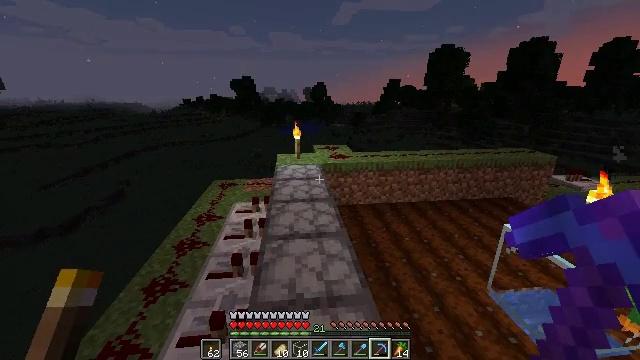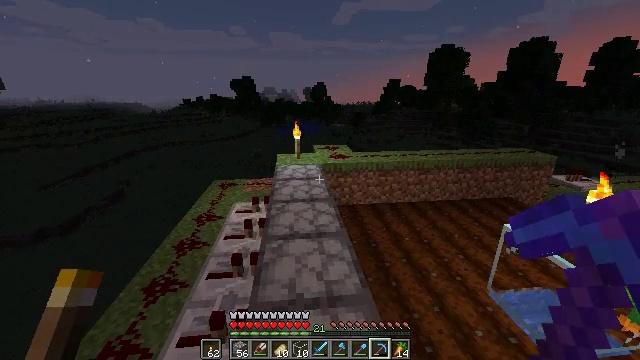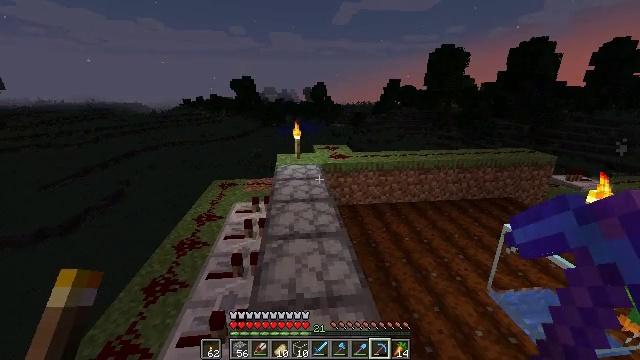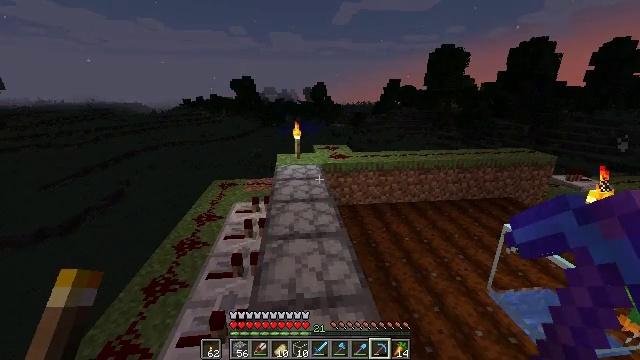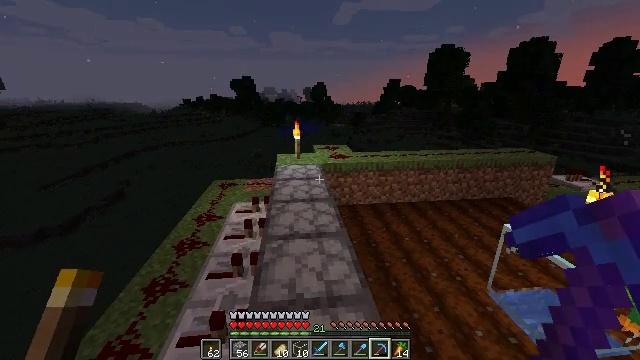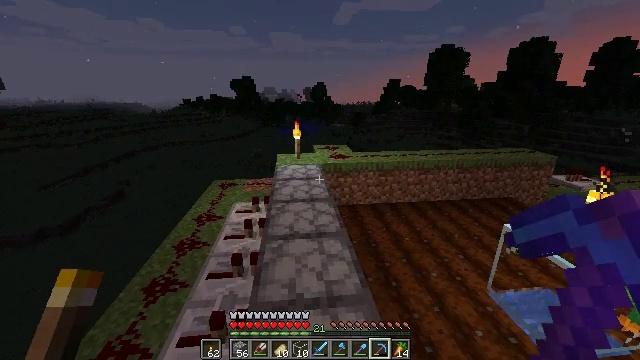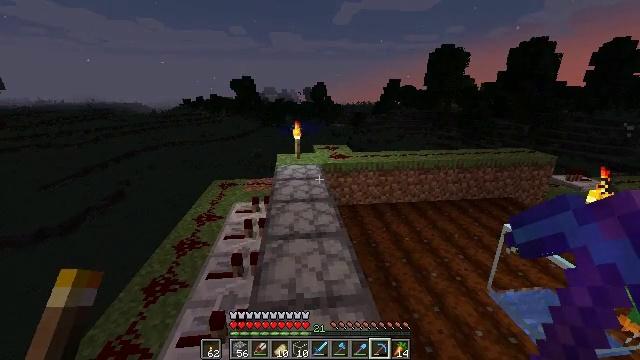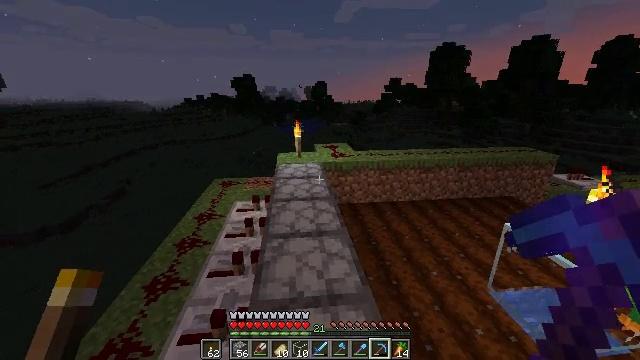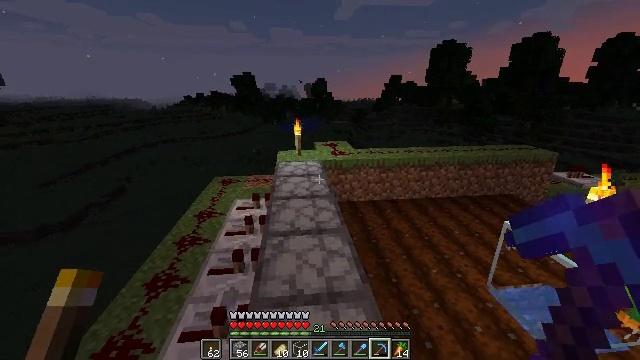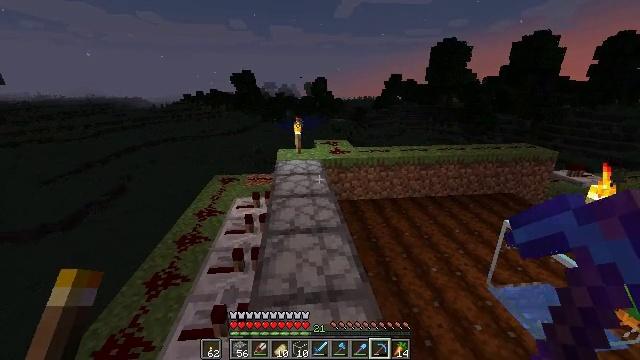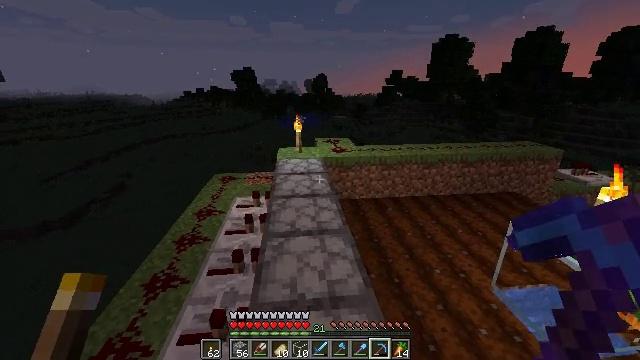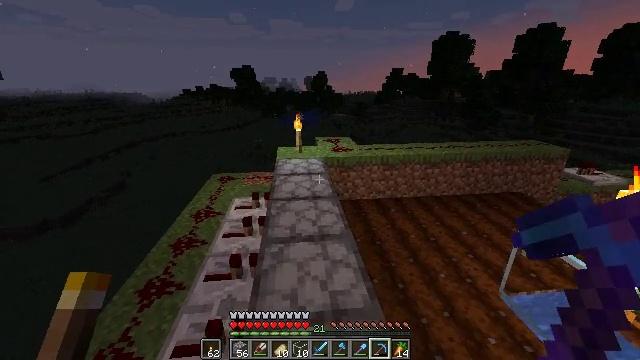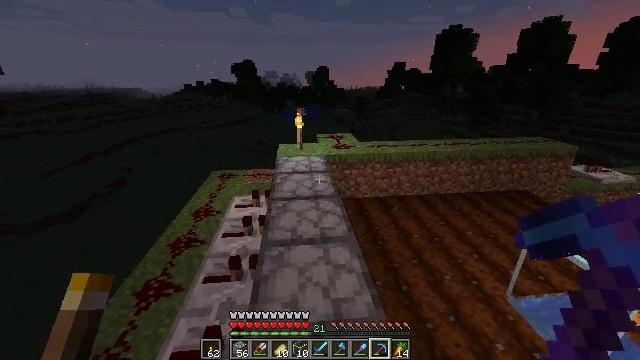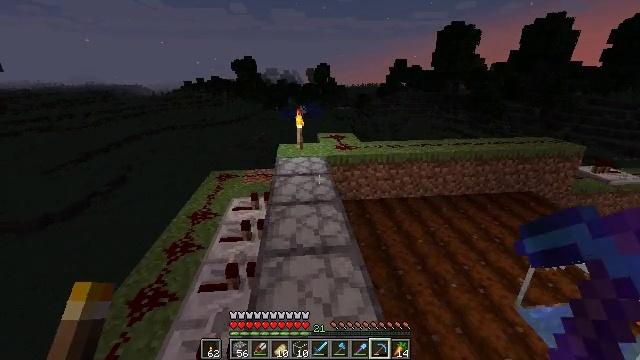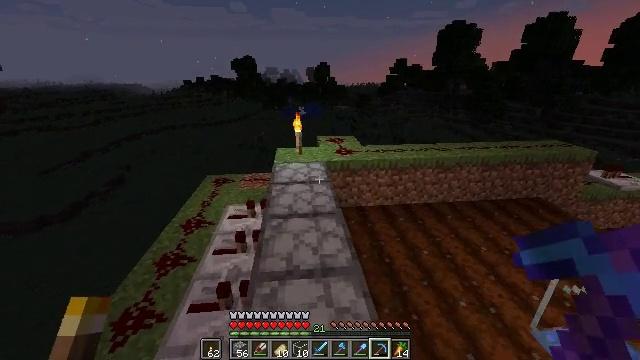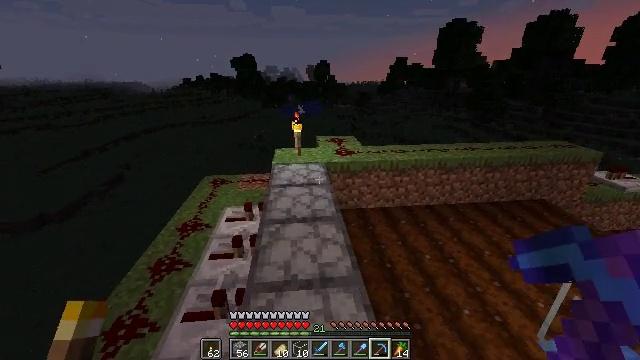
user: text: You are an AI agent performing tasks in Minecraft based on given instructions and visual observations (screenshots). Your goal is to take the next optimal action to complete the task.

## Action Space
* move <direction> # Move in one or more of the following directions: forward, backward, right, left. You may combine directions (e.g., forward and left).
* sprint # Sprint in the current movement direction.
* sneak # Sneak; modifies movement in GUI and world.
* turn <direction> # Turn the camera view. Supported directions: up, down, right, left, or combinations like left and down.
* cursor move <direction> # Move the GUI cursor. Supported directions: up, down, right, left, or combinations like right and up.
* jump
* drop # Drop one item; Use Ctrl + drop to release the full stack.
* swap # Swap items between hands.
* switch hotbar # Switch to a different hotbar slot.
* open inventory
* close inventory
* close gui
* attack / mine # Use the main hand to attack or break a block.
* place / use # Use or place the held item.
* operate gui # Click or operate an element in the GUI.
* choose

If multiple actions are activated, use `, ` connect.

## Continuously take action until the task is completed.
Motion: motion action
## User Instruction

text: Retrieve the redstone wire by breaking it.
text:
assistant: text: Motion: no_op
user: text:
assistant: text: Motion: no_op
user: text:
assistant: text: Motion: no_op
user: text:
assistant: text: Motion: no_op
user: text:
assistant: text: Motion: no_op
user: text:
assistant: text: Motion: no_op
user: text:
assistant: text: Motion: no_op
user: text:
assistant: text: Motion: no_op
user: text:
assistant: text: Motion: no_op
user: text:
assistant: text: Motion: move forward
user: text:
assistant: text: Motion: move forward
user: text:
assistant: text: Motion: move forward
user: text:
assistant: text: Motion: move forward
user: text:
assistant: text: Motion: move forward
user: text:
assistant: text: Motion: move forward
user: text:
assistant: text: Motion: move forward, sprint
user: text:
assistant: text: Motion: move forward, sprint
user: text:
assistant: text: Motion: move forward, sprint
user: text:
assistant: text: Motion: move forward, sprint
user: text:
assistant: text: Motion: move forward, turn left and down
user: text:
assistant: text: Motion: move forward, turn left and down
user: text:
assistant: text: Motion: move forward, sprint, turn left and down
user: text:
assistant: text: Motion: move forward, sprint, turn left and down
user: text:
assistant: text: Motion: move forward, sprint, turn left
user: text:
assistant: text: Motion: move forward, sprint, turn down
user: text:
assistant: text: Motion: move forward, turn down
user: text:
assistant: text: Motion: move forward, turn down
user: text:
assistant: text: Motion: move forward, turn down
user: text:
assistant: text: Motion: move forward, turn right and down
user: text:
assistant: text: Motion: move forward, turn right and down